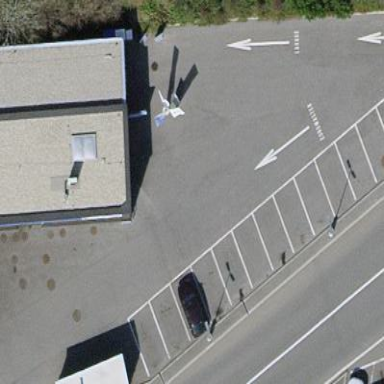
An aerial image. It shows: Street side parking area.